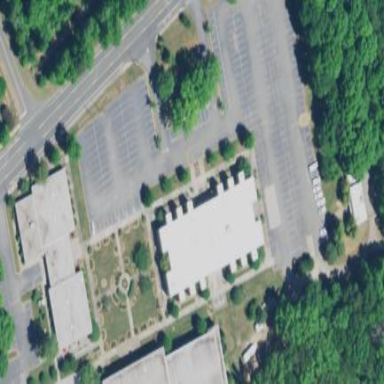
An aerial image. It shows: College building.